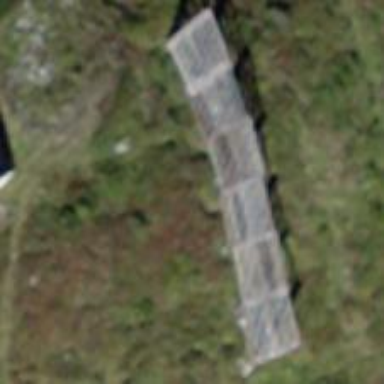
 designed to mitigate snow accumulations in specific area."